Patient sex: M
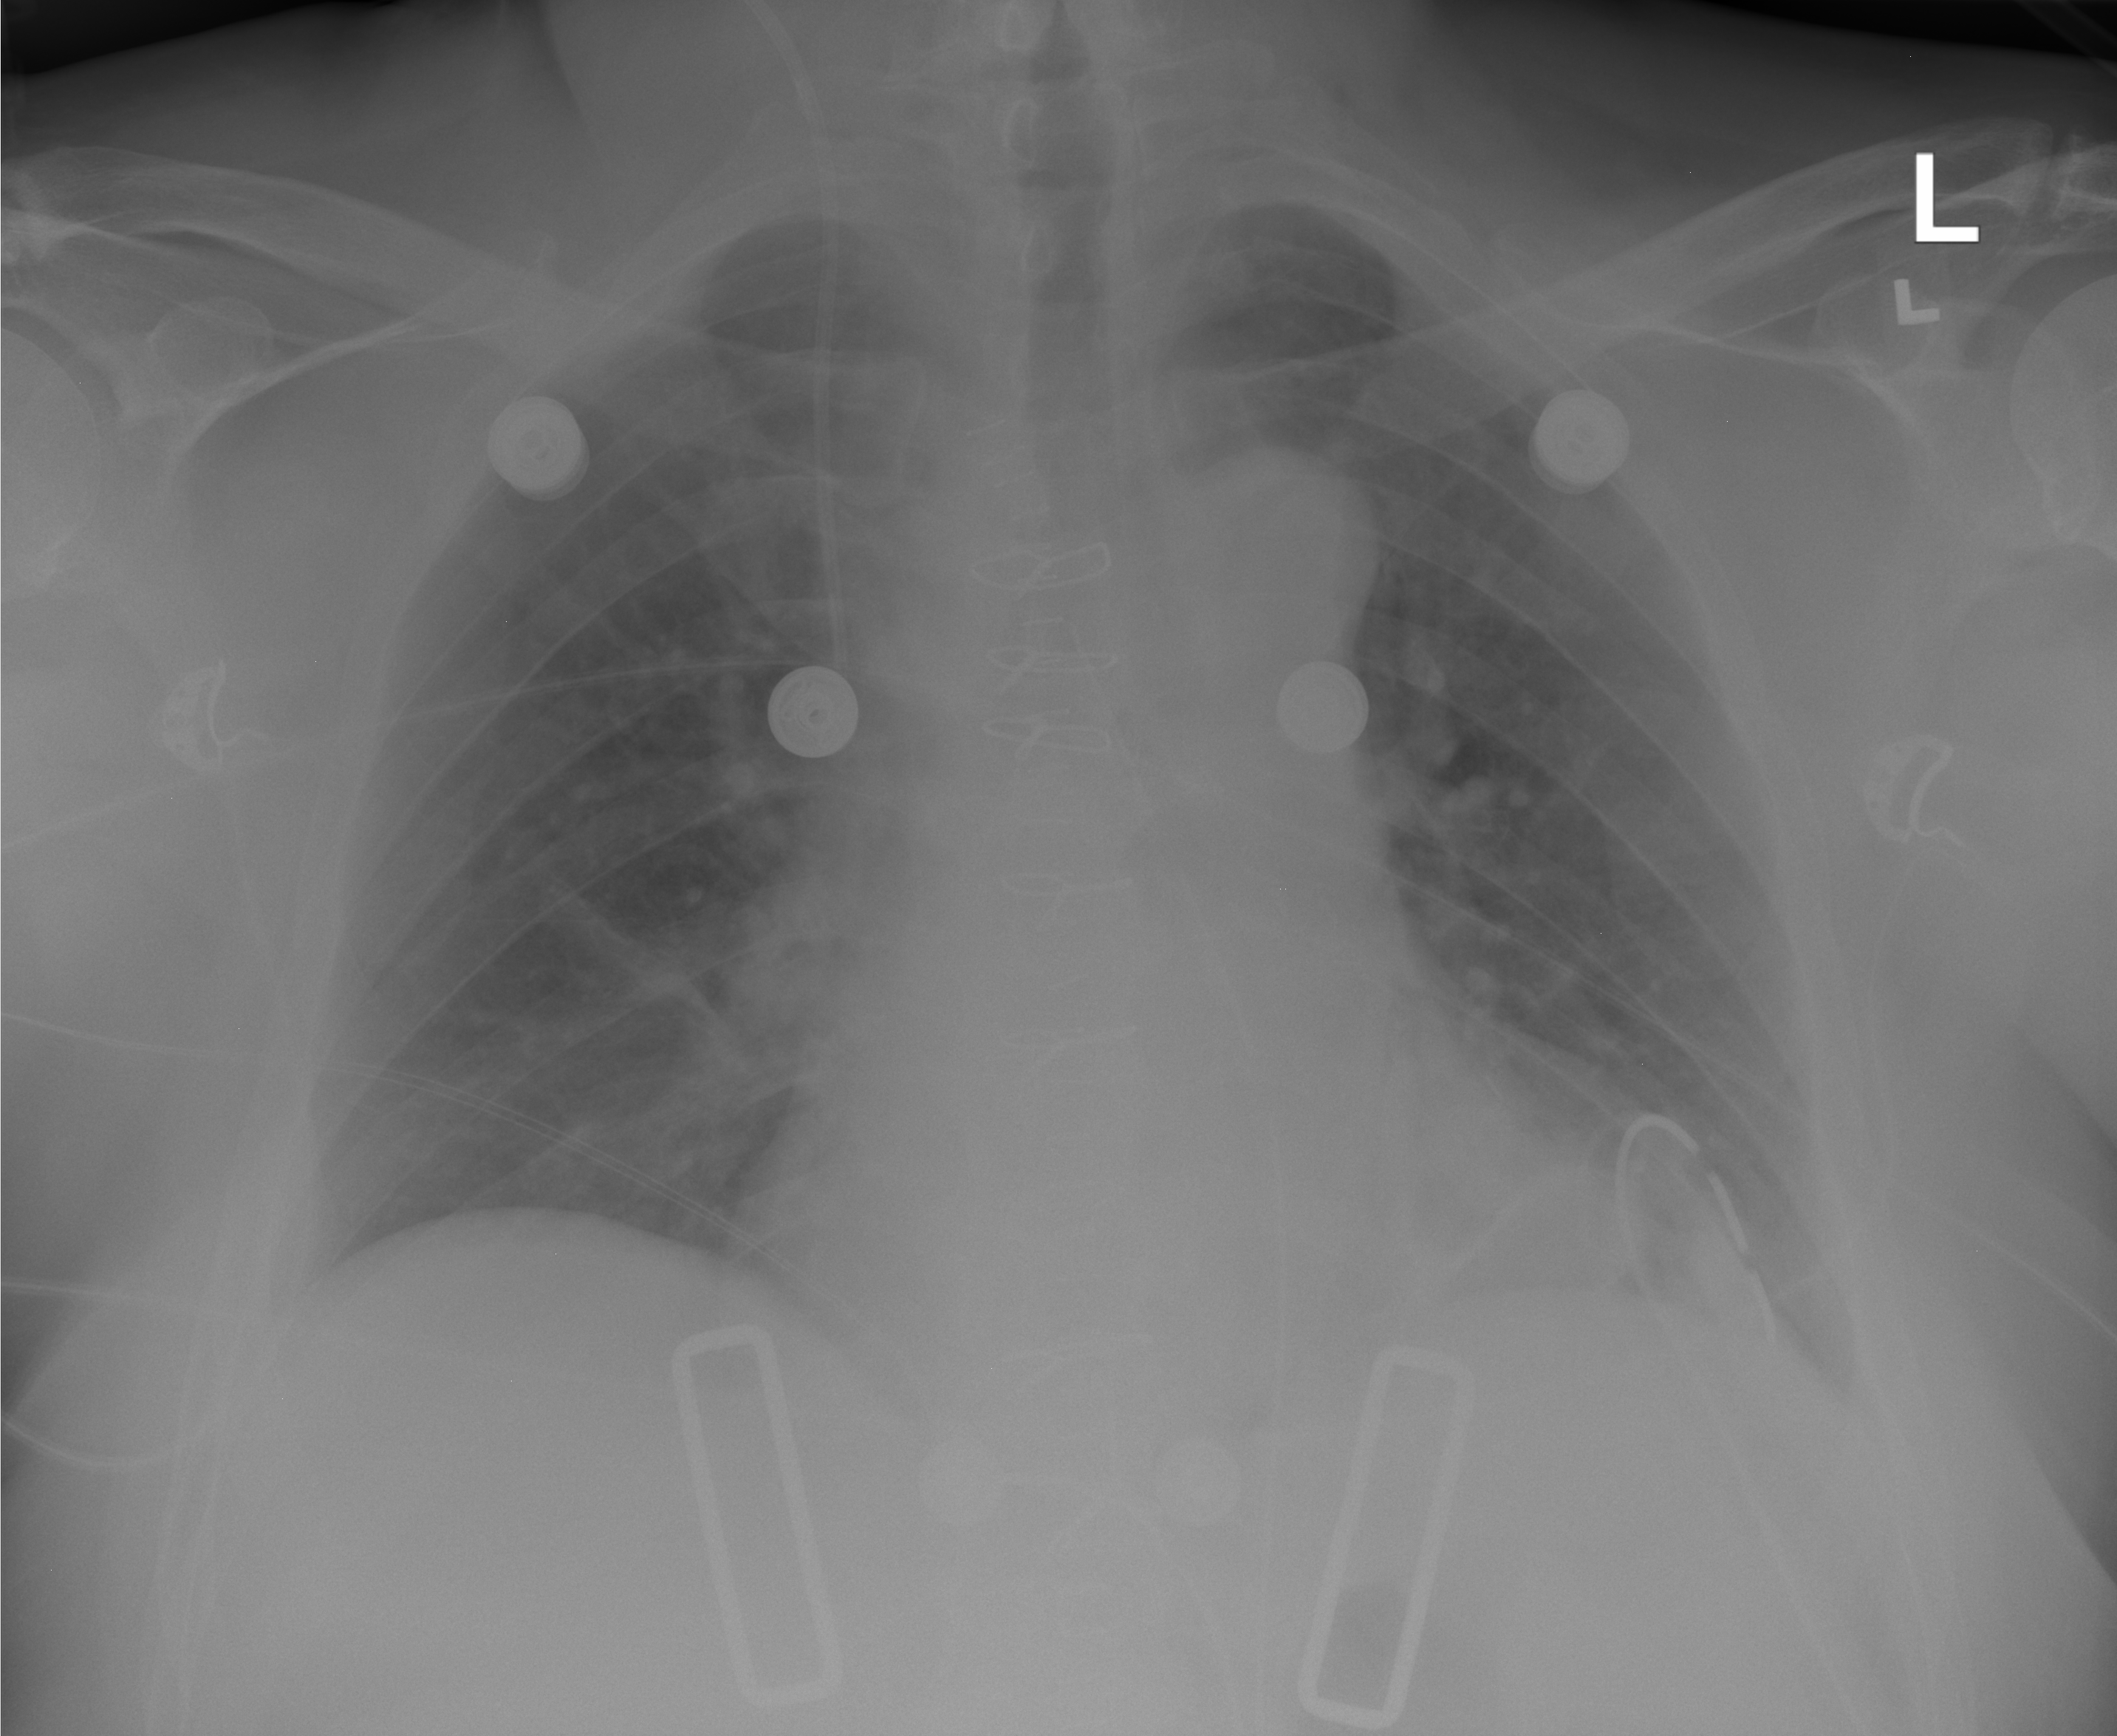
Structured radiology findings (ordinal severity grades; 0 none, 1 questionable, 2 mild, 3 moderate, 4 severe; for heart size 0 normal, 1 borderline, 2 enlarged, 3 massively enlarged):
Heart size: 1
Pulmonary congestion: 0
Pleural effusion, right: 0
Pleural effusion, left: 0
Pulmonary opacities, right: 0
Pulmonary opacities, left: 0
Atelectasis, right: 0
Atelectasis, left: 2